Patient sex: M
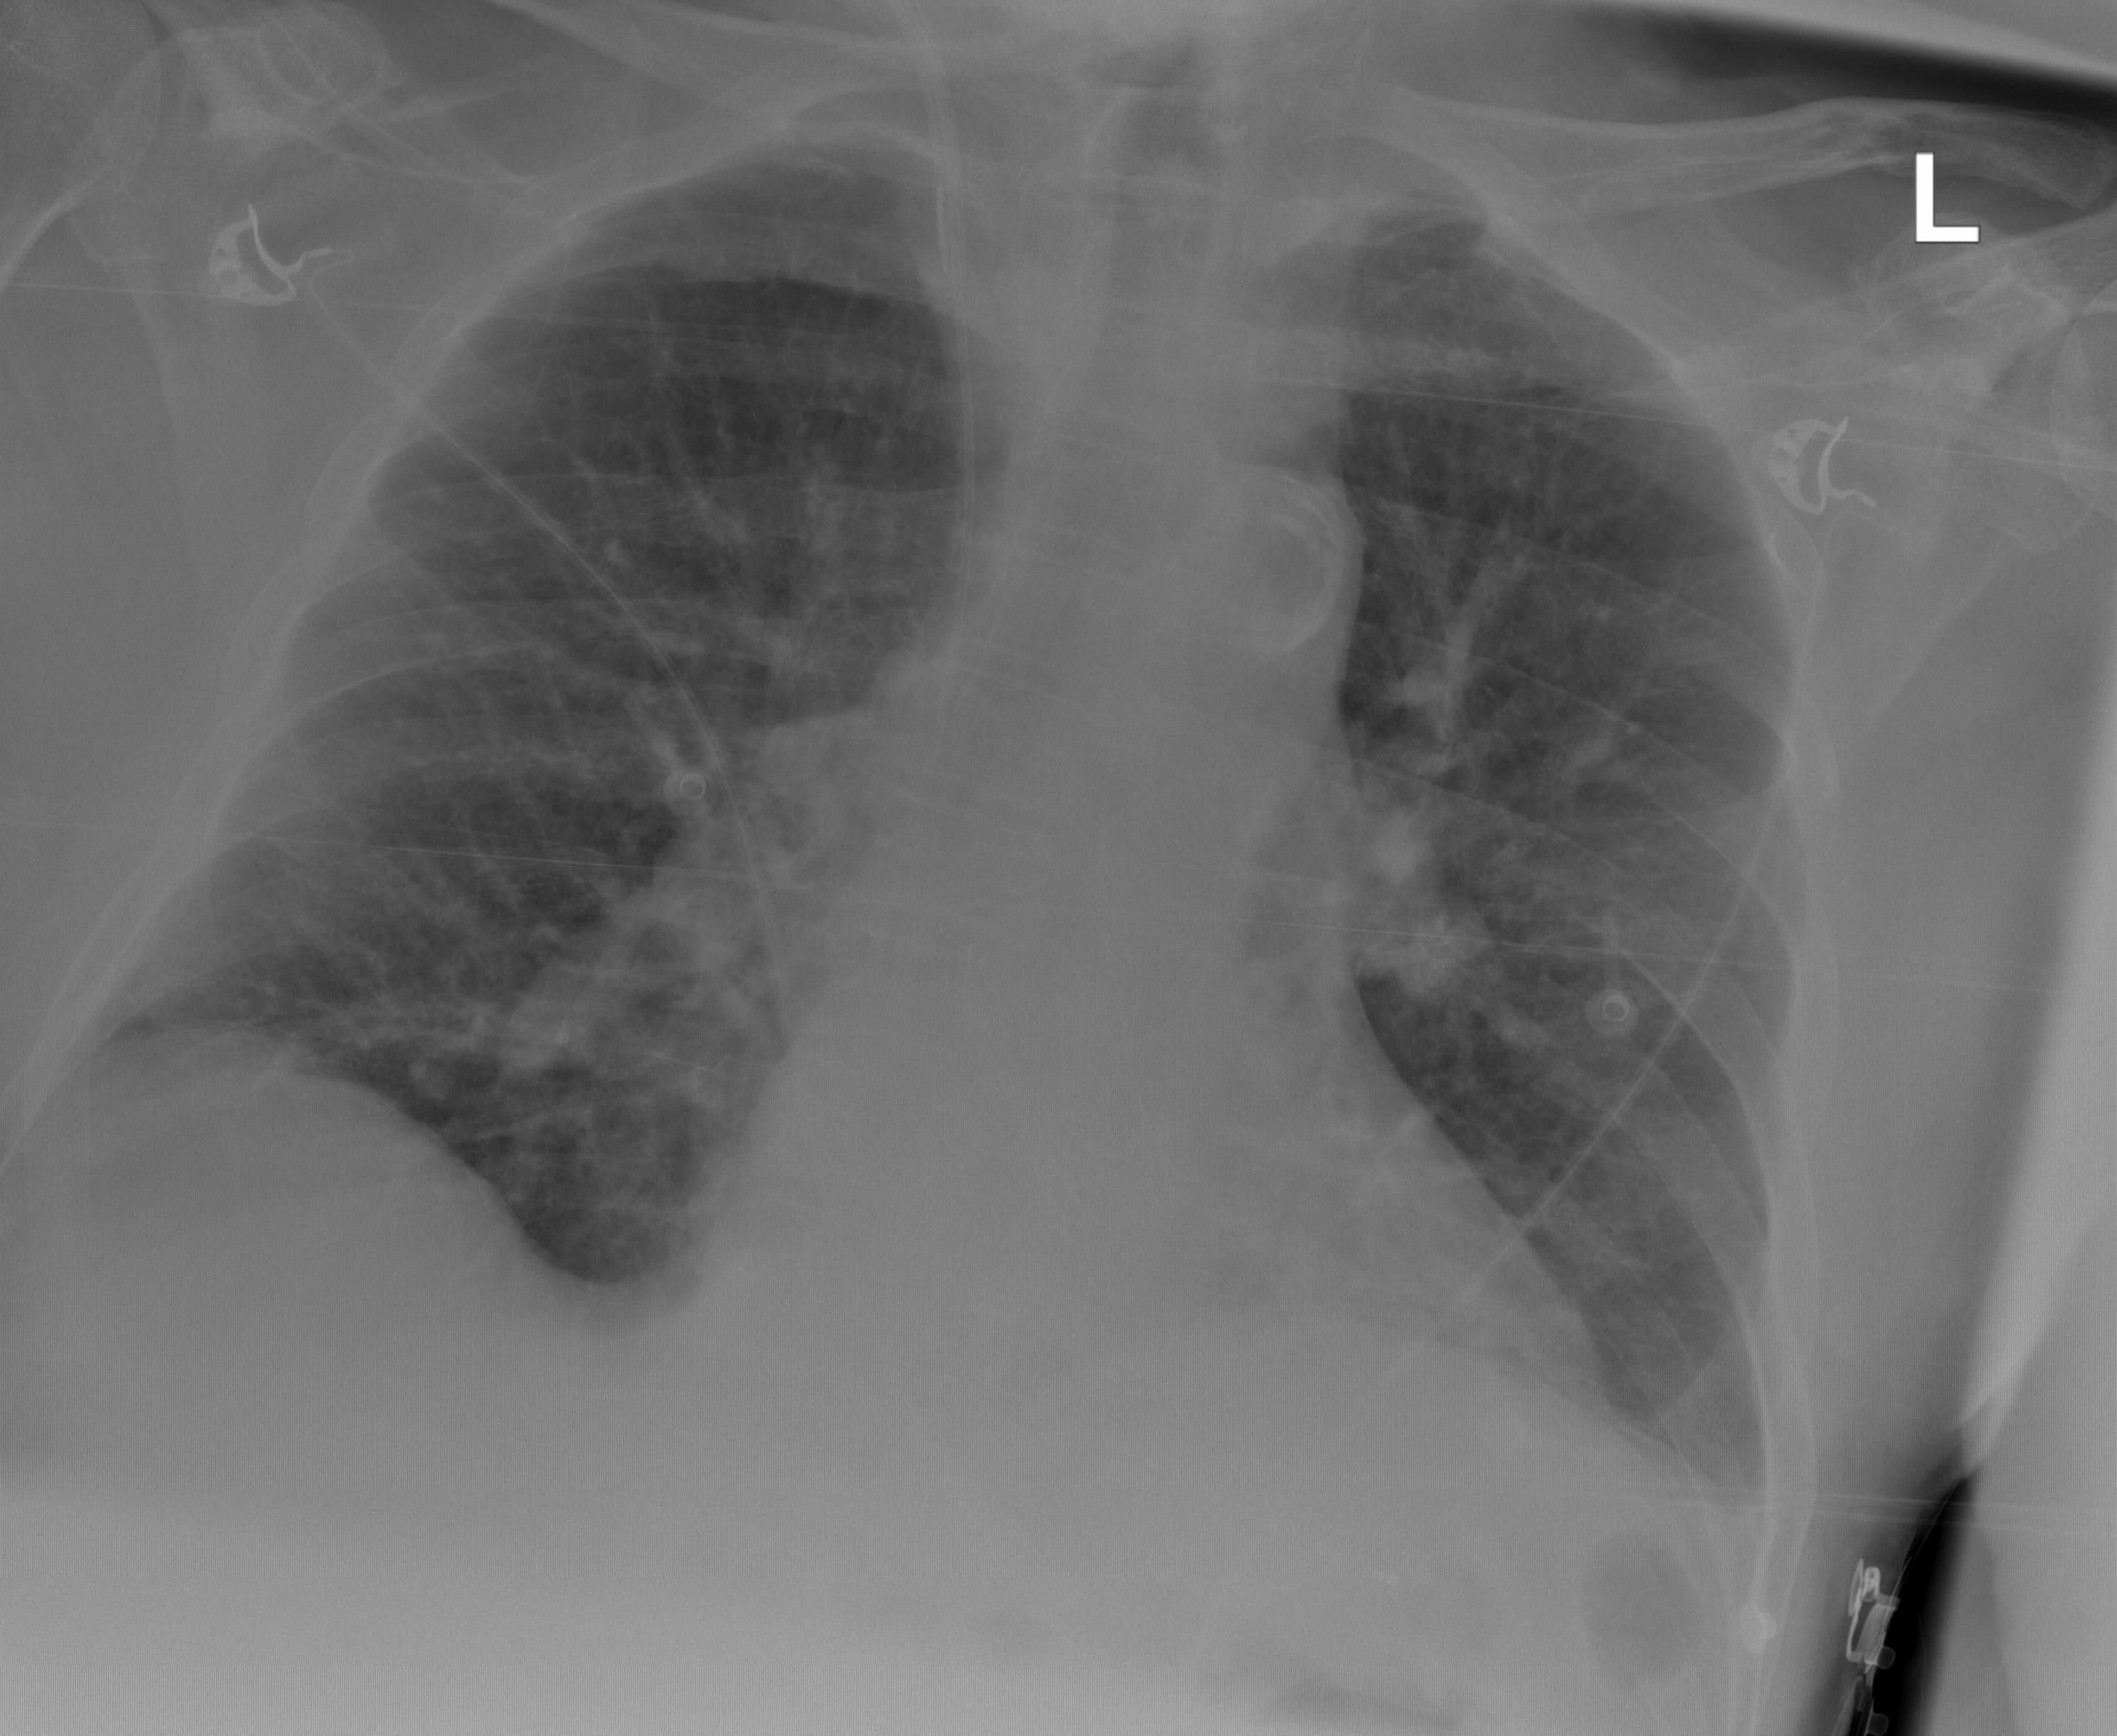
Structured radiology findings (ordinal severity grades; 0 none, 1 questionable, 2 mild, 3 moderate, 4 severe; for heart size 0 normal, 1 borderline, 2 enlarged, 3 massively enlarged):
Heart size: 1
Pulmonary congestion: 2
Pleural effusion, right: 0
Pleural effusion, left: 0
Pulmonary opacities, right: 0
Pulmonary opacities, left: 0
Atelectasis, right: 0
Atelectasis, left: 2